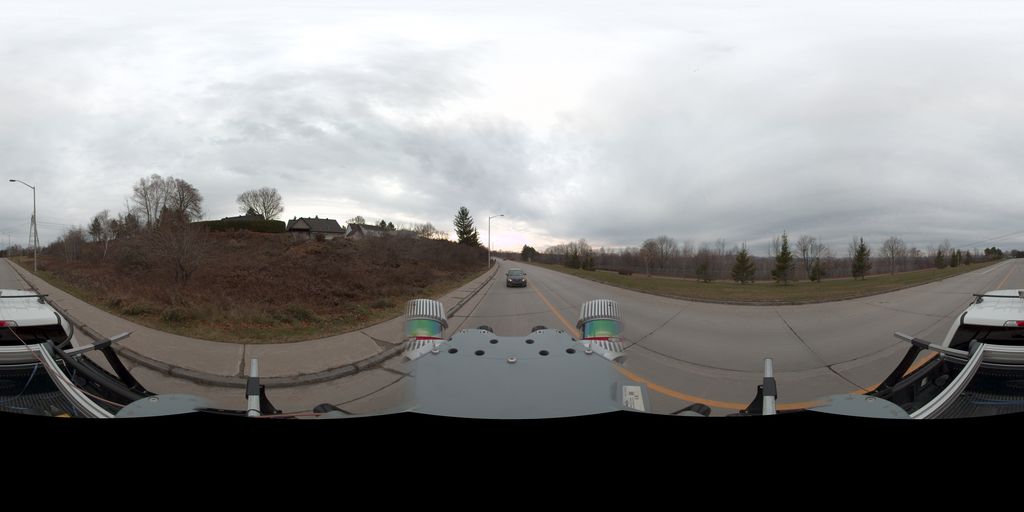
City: quebec_city